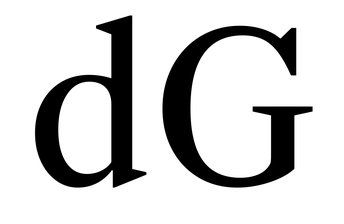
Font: LibreCaslonText_Regular